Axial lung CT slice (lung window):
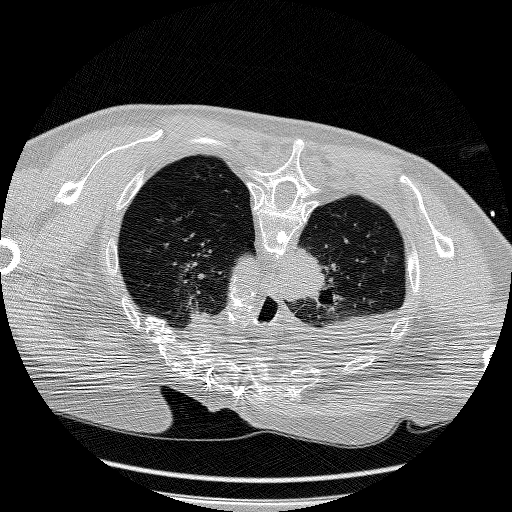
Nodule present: no